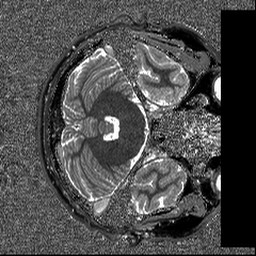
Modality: T1map
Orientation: axial
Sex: male